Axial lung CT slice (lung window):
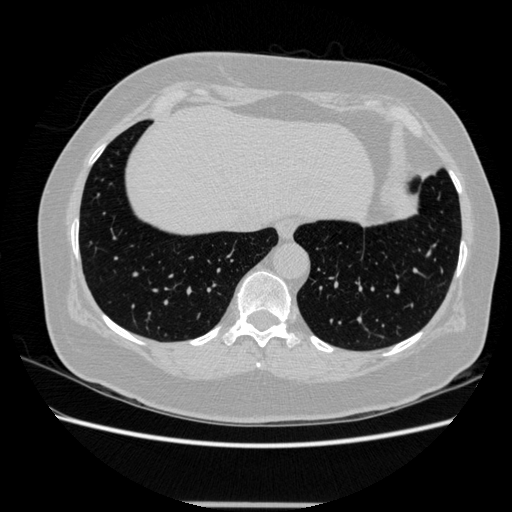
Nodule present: no